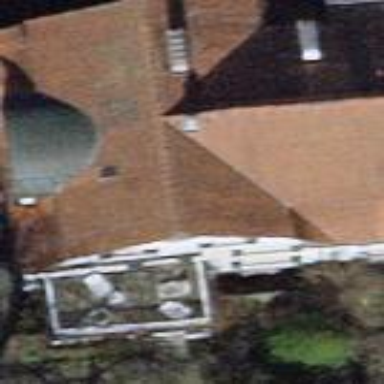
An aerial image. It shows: Charming apartment building with tile roof in gambrel style.